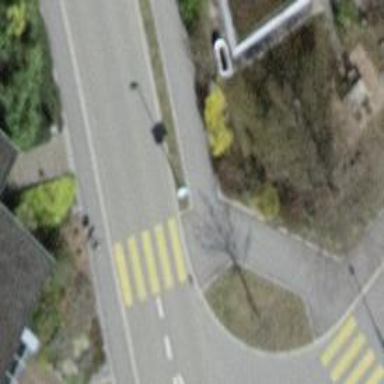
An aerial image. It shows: Marked crossing with zebra stripes on the road.